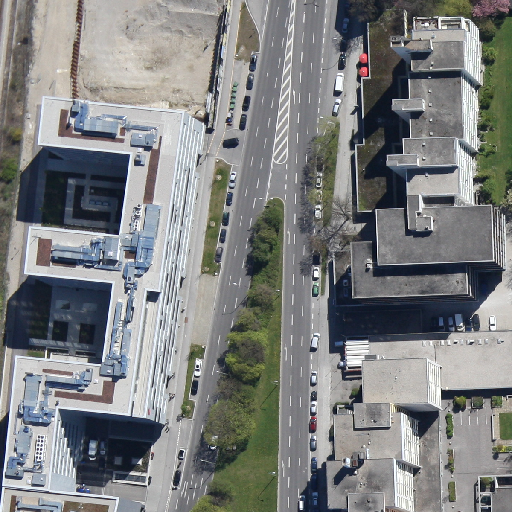
Referring expression: light-duty vehicle in the parking area